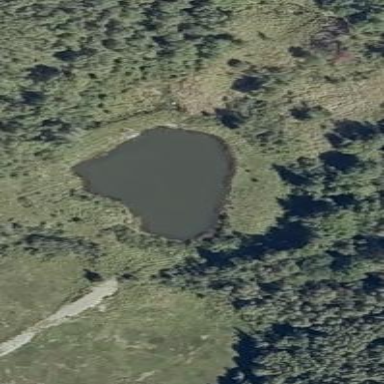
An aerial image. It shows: Pond with natural water.